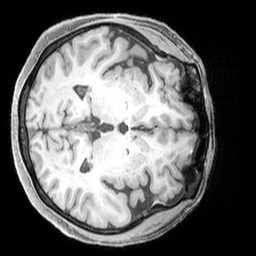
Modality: T1w
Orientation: axial
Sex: female
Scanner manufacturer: siemens
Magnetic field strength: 3 T
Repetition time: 2.3 s
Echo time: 0.00226 s